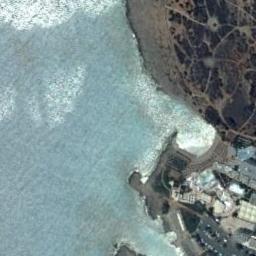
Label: beach